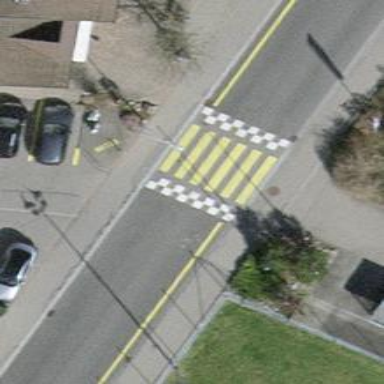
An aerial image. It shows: Uncontrolled crossing on the road.